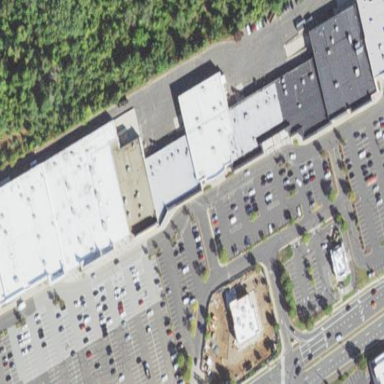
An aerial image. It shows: Retail building.